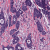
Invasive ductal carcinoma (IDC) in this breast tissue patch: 1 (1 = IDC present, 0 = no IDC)